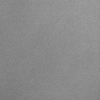
Atmospheric dust classification: dusty